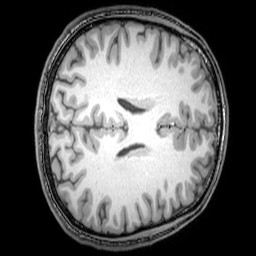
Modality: T1w
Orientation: axial
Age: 22
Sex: male
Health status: healthy
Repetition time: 0.081 s
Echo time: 0.037 s